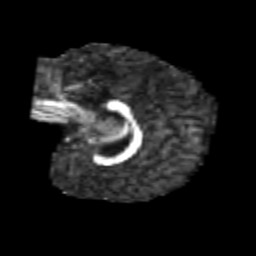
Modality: FA
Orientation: sagittal
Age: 6
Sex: female
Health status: healthy